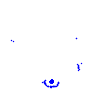
Particle: electron